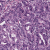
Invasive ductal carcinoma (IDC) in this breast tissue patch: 1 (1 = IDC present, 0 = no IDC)